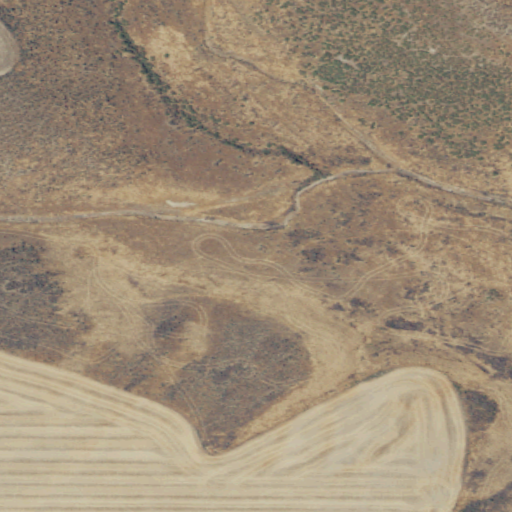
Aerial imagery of valley in Washington named Coyote Canyon containing shrub and cultivated crops